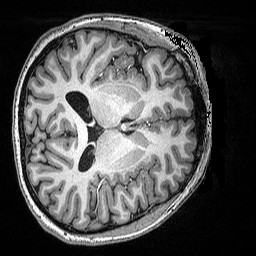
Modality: T1w
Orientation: axial